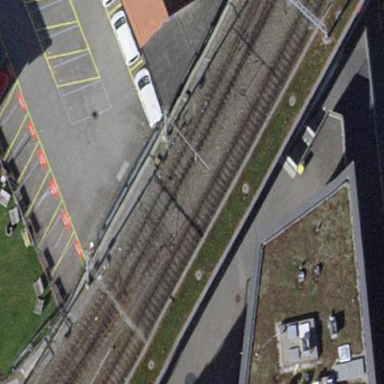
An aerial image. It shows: Shelter for public transport.